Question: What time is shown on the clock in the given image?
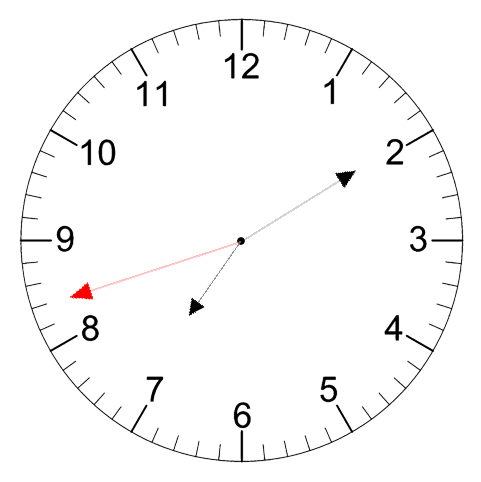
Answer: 07:09:42